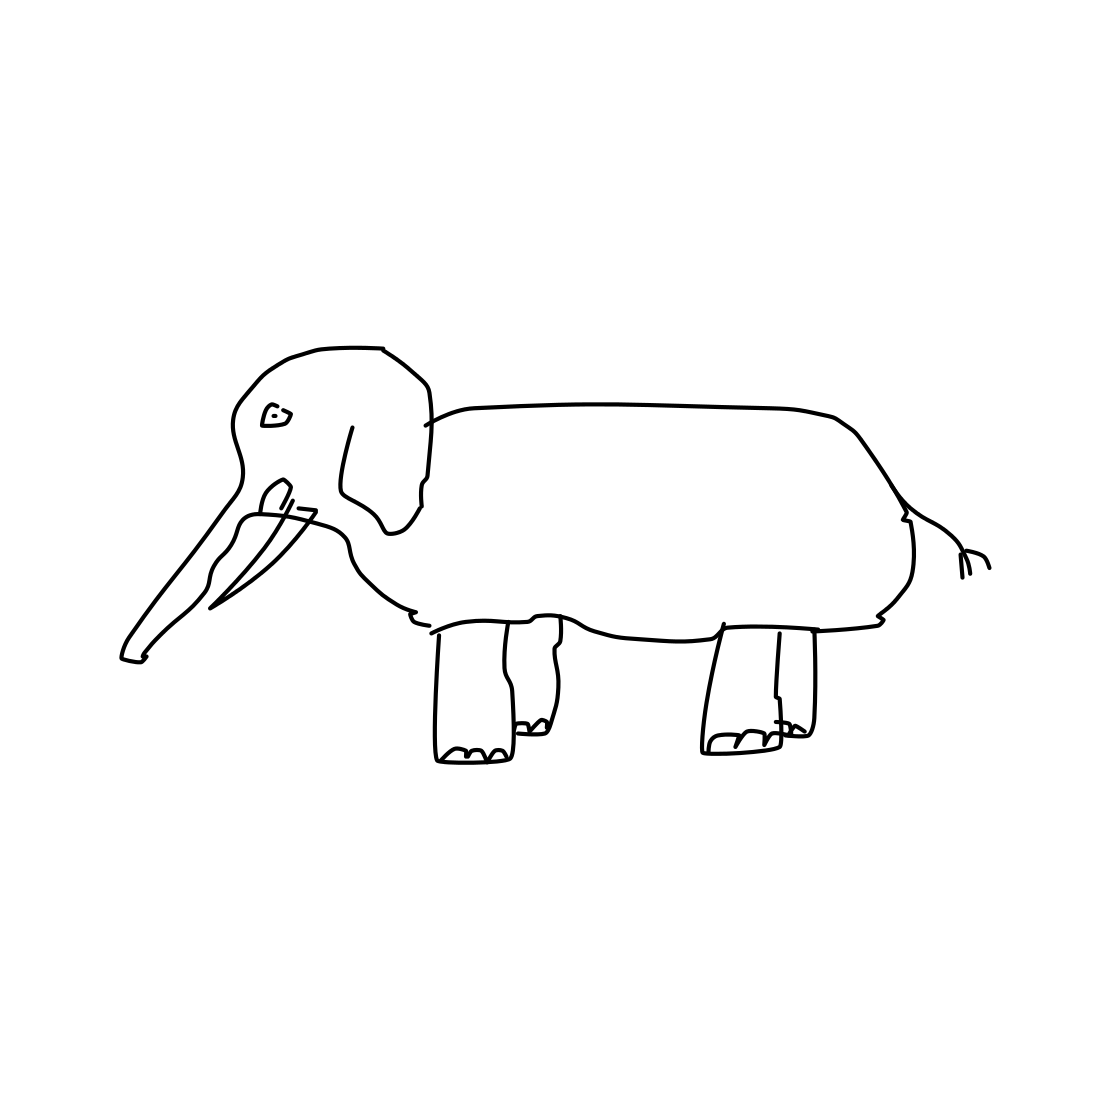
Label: elephant